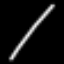
Label: line